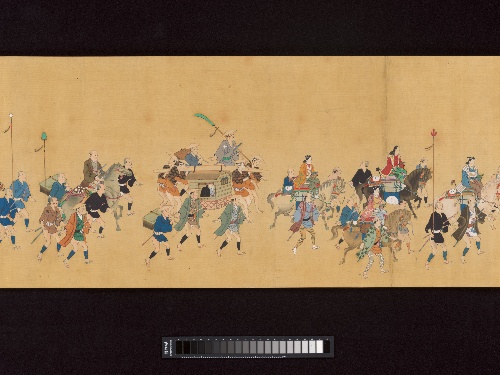
Title: 菱川派 「参勤交代図」|Daimyo Procession to Edo
Artist: Hishikawa School
Date: ca. 1700
Object type: Handscroll
Classification: Paintings
Medium: Handscroll; ink, color, and gold on silk
Culture: Japan
Period: Edo period (1615–1868)
Dimensions: Image: approx. 13 7/16 in. × 27 ft. 4 9/16 in. (34.1 × 834.6 cm)
Department: Asian Art
Credit line: Gift of Lee E. Dirks, in celebration of the Museum's 150th Anniversary, 2019
Accession year: 2019
Repository: Metropolitan Museum of Art, New York, NY